Question: I would like to visualize the time frame data of my five projects given below. Currently I am using OpenOffice draw application and manually producing the graph shown below. But I am not satisfied. Could you help me to solve the following. Thank you.
'''
1. How can I produce somewhat similar graphs using R (or excel) with better precision in terms of days?
2. Is there a way for better visualization of the data? If so, please let me know how to produce that using R or Excel.
Project Time
------- ------
A Feb 15 - March 1
B March 15 - June 15
C Feb 1 - March 15
D April 10 - May 15
E March 1 - June 30
'''

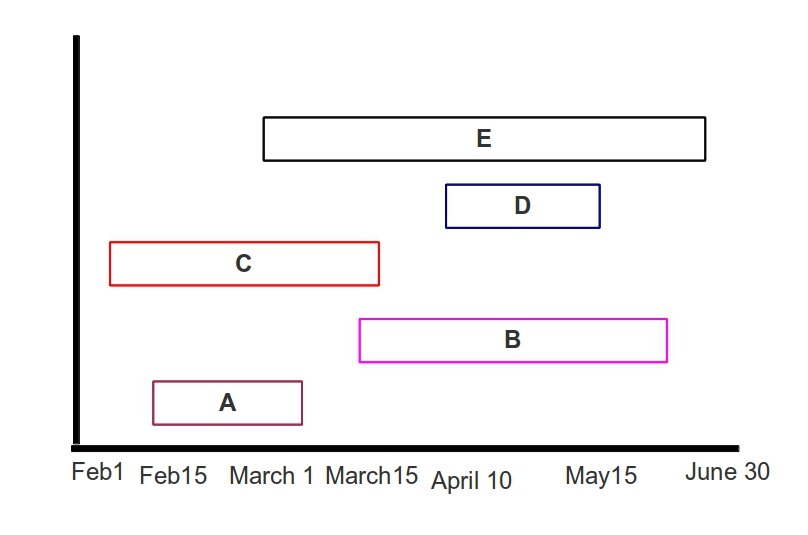
Answer: 'ggplot2' provides a (reasonably) straightforward way to construct a plot.
First you need to get your data into 'R'. You want your starting and ending dates to be some kind of 'Date' format in 'R' (I have used 'Date')
'''
library(ggplot2)
library(scales) # for date formatting with ggplot2
DT <- data.frame(Project = LETTERS[1:5],
start = as.Date(ISOdate(2012, c(2,3,2,4,3), c(15,15,1,10) )),
end = as.Date(ISOdate(2012, c(3,5,3,5,6), c(1,15,15,15,30))))
# it is useful to have a numeric version of the Project column (
DT$ProjectN <- as.numeric(DT$Project)
'''
You will also want to calculate where to put the text, I will use 'ddply1 from the plyr package
'''
library(plyr)
# find the midpoint date for each project
DTa <- ddply(DT, .(ProjectN, Project), summarize, mid = mean(c(start,end)))
'''
You want to create
- 'geom_rect'-
Here is an example how to build the plot
'''
ggplot(DT) +
geom_rect(aes(colour = Project,ymin = ProjectN - 0.45,
ymax = ProjectN + 0.45, xmin = start, xmax = end)), fill = NA) +
scale_colour_hue(guide = 'none') + # this removes the legend
geom_text(data = DTa, aes(label = Project, y = ProjectN, x = mid,colour = Project), inherit.aes= FALSE) + # now some prettying up to remove text / axis ticks
theme(panel.background = element_blank(),
axis.ticks.y = element_blank(), axis.text.y = element_blank()) + # and add date labels
scale_x_date(labels = date_format('%b %d'),
breaks = sort(unique(c(DT$start,DT$end))))+ # remove axis labels
labs(y = NULL, x = NULL)
'''